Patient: sex F, age 46
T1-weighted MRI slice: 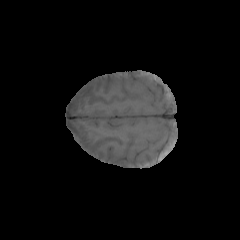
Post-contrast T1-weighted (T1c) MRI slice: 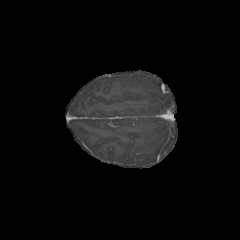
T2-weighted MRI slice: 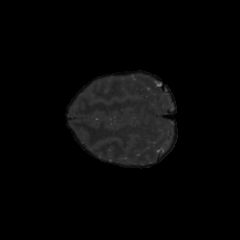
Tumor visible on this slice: no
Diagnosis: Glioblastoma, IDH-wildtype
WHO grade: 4